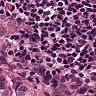
Metastatic tissue present: yes